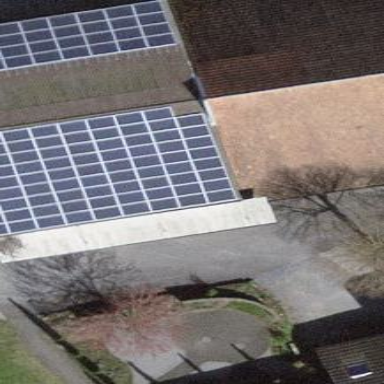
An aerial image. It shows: Solar power generator using photovoltaic method with solar photovoltaic panel types.